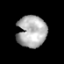
Tissue: prostate
Cell type: T cells
Senescence score: 0.2273
Nuclear area (px): 914
Mean DAPI intensity: 173.974